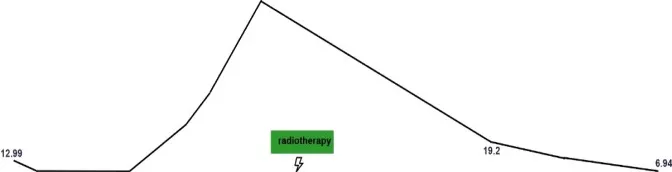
Systemic illustrations of clinical therapy flow chart. Broken Line indicates CA19-9 levels of this patient during the treatment.
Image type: pathology (immunostaining)